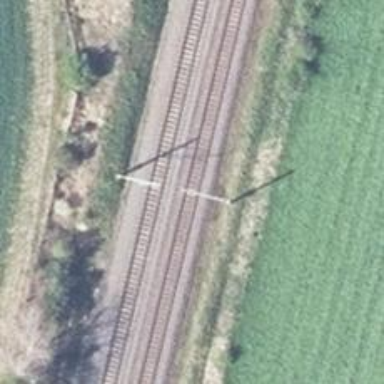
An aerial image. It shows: Milestone along the railway track with catenary mast.